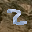
Label: 2